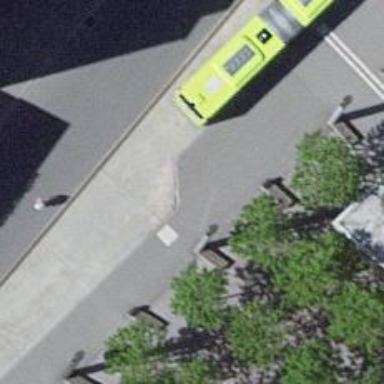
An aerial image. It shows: Platform for public transport is situated by the road.